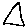
Label: triangle